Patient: sex M, age 31
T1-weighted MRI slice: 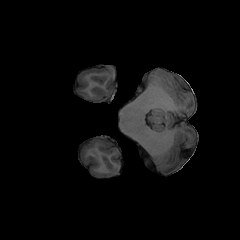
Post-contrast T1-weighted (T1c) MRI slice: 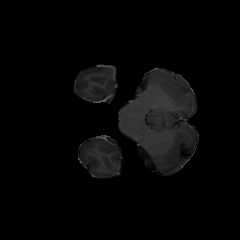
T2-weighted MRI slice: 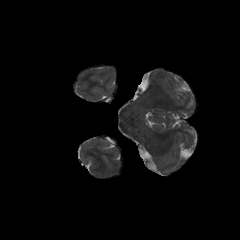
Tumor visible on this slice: no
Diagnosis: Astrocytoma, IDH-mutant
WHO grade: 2